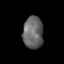
Tissue: skin
Cell type: Epithelial cells
Senescence score: 0.9205
Nuclear area (px): 637
Mean DAPI intensity: 102.181